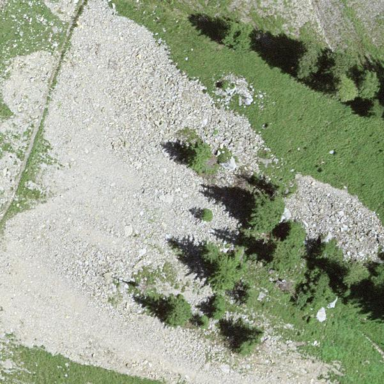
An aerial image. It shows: Natural scree.